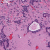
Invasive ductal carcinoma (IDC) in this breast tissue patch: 1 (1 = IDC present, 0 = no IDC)